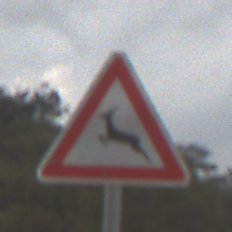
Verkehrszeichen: WildwechselRechts
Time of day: MorningAfternoon
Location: Outdoor (Nature)
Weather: Overcast
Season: NotSpecified
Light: Natural